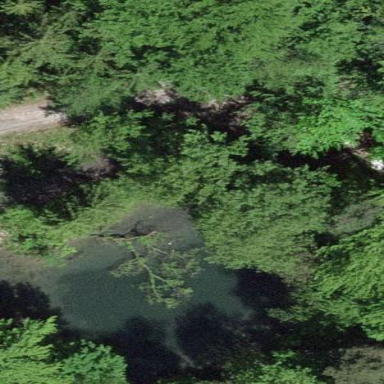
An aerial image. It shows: Serene pond surrounded by nature.